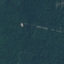
Land use / land cover class: Forest